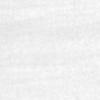
Label: no_change